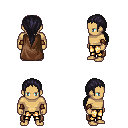
a pixel art fantasy rpg character, male body template, human, tanned skin, brown cape, gold greaves, raven ponytail hairstyle, leather bracers, four views (front, back, left, right), 2x2 character sprite sheet, small pixel art, hard edges, no anti-aliasing